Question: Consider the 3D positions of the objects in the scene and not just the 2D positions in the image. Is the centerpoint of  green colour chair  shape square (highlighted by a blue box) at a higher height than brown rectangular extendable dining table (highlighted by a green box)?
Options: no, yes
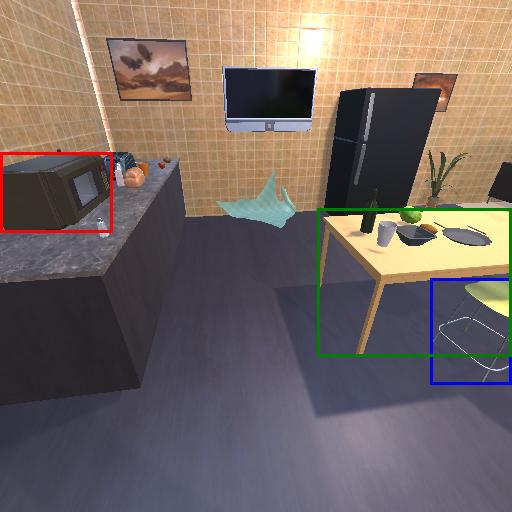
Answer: no